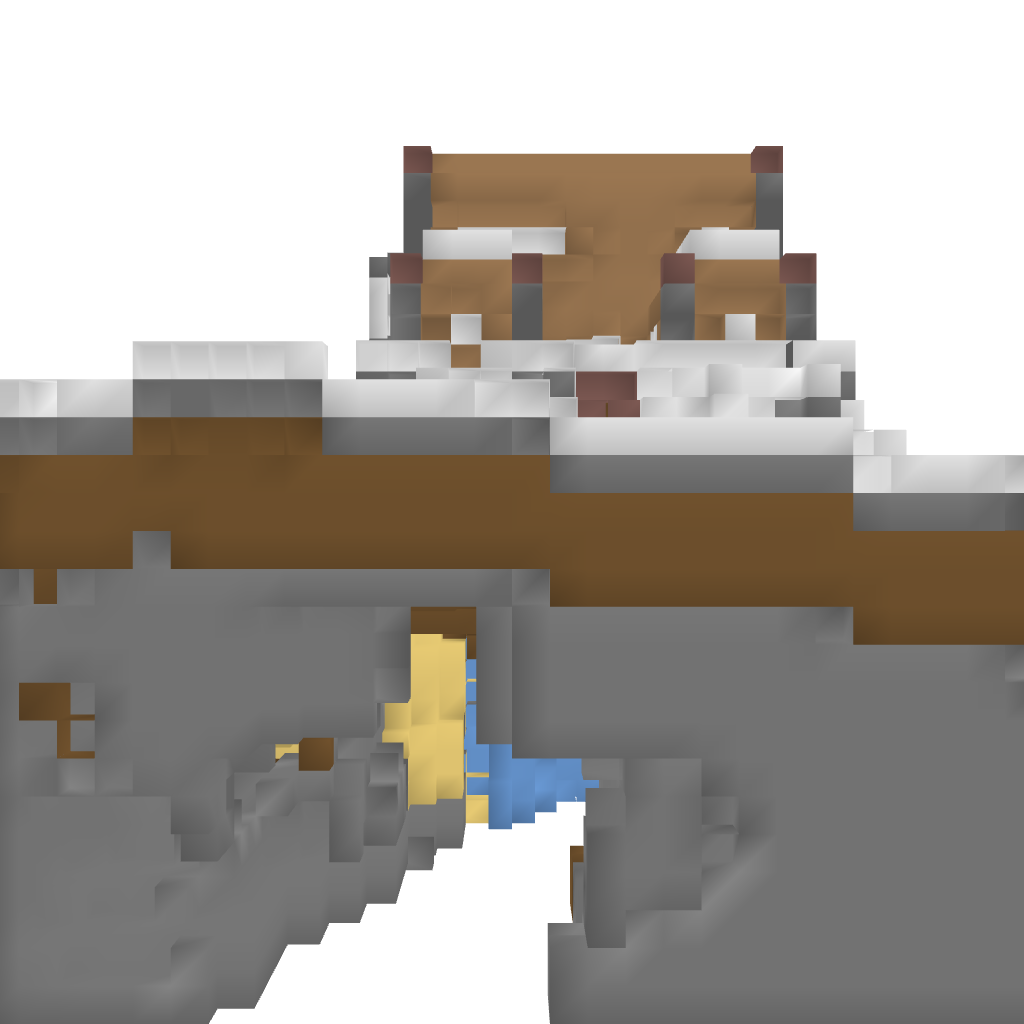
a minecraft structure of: To The Moon beach hous a lot of earth